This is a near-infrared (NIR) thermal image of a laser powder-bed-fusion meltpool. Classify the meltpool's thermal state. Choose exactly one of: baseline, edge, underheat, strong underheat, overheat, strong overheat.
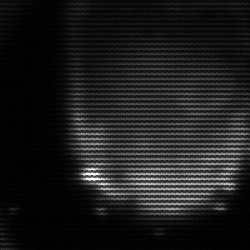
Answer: edge